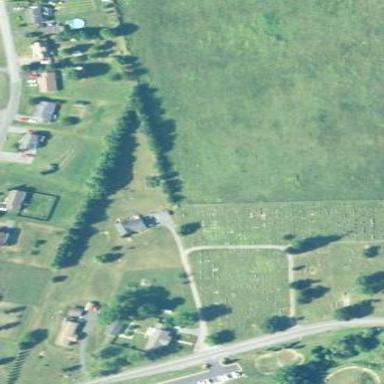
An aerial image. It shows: Cemetery.